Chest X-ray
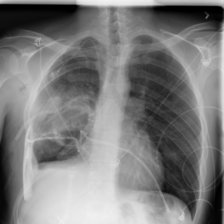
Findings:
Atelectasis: negative
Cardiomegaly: negative
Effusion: negative
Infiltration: negative
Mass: negative
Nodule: negative
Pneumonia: negative
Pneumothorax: negative
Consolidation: negative
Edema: negative
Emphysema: negative
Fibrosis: negative
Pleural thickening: negative
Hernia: negative